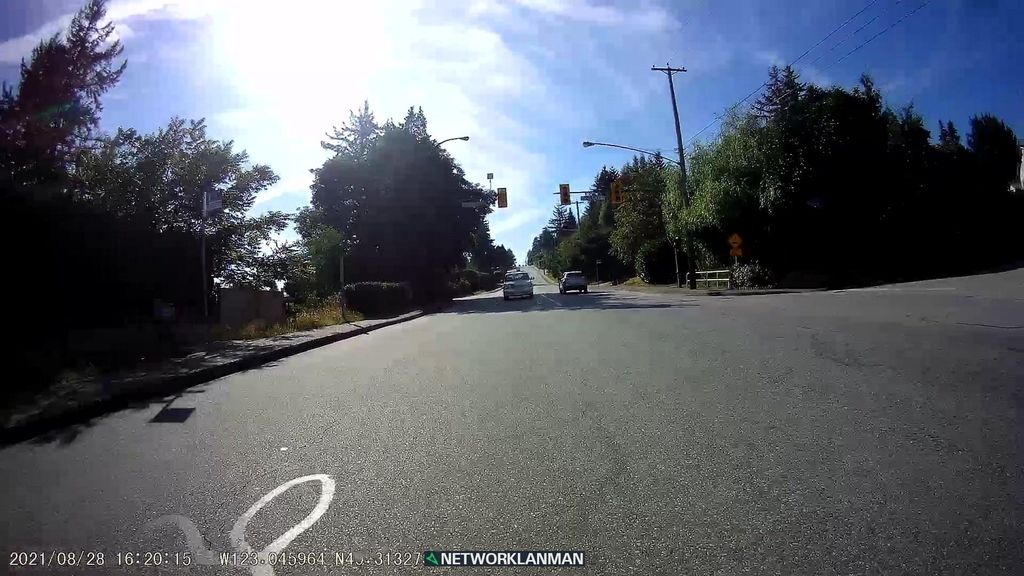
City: vancouver